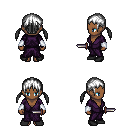
a pixel art fantasy rpg character, female body template, human, dark skin, purple robe, red pants, white twin-tailed hairstyle, white cloth bracers, black shoes, dagger, four views (front, back, left, right), 2x2 character sprite sheet, small pixel art, hard edges, no anti-aliasing